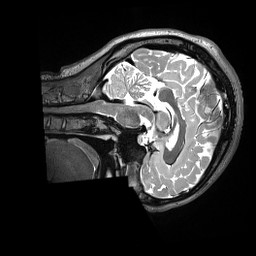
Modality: T2w
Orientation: sagittal
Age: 23
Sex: female
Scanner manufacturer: siemens
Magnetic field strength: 3 T
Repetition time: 3.2 s
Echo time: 0.563 s